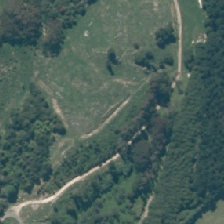
Land cover: low_producing_grassland